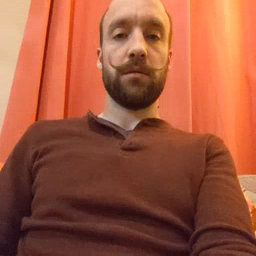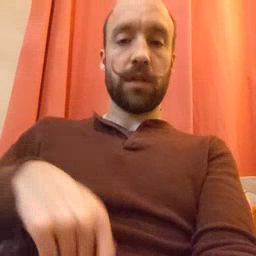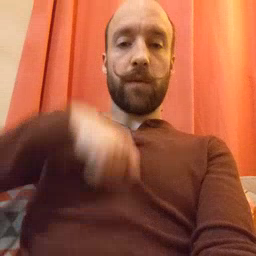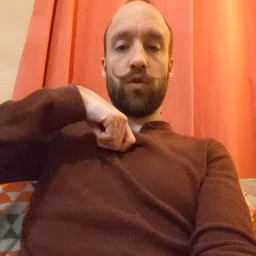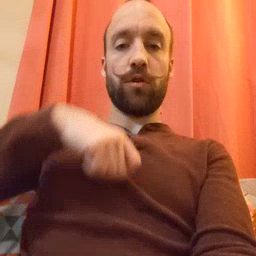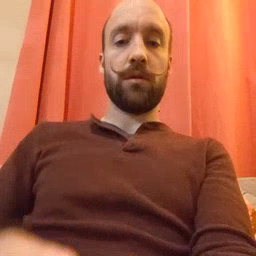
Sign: zipper